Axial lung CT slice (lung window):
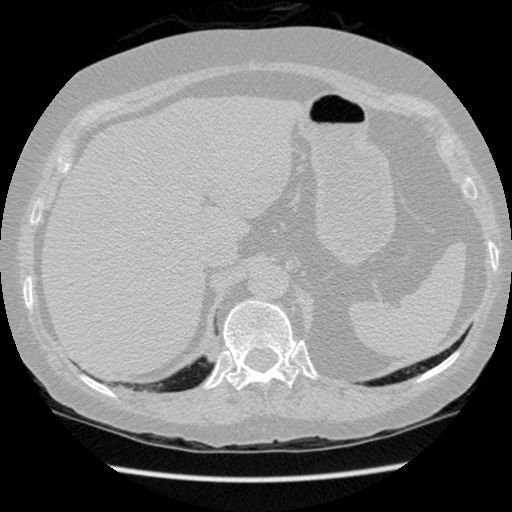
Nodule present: no